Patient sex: M
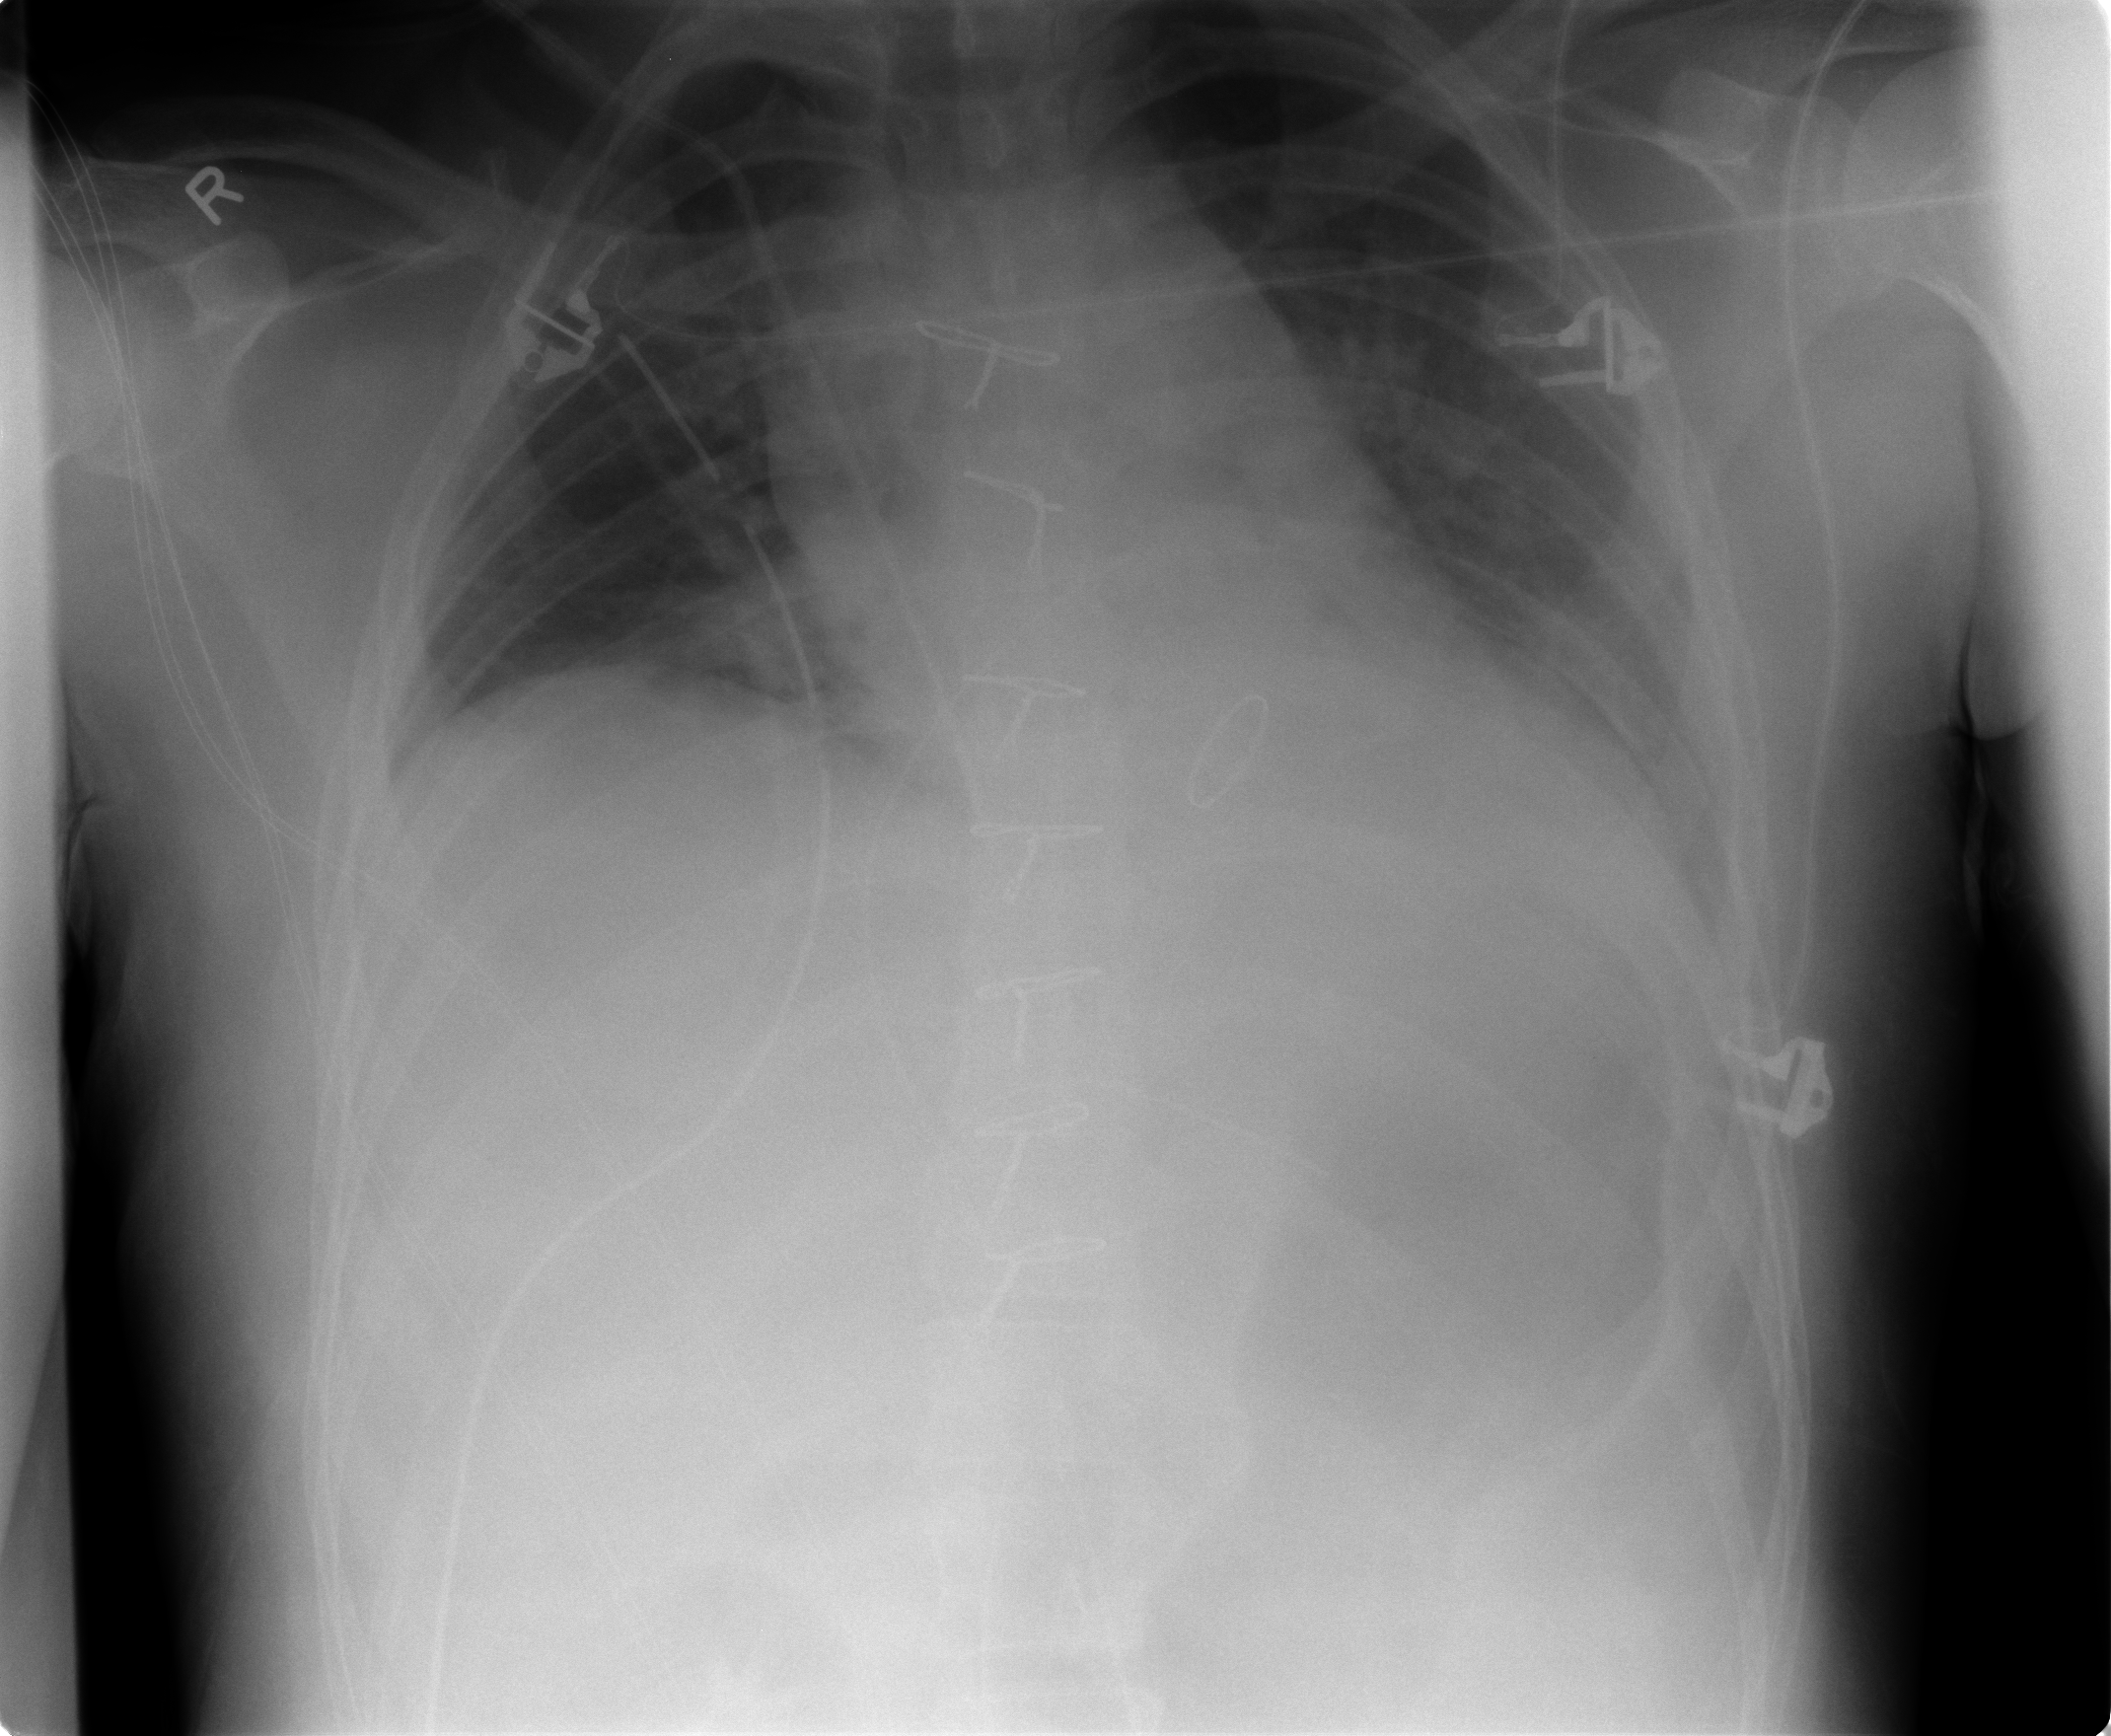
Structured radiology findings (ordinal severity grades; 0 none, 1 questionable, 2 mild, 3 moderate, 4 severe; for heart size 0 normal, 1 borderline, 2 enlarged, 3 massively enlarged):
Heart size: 1
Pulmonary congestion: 2
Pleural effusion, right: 1
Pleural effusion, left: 2
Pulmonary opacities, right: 0
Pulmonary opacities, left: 2
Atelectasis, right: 2
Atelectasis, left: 2